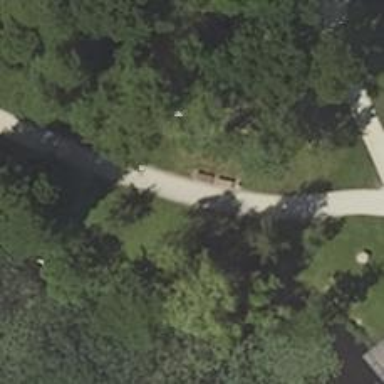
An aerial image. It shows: Footway bridge.